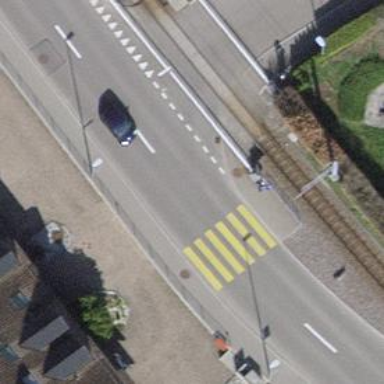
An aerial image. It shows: Zebra crossing on the road.